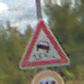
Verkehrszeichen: SchleuderOderRutschgefahr
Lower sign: Geschwindigkeit110
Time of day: Midday
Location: Outdoor (Suburban)
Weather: PartlyCloudy
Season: Summer
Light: Natural